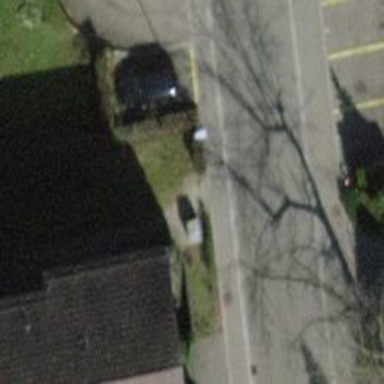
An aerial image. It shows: Hedge acting as barrier.